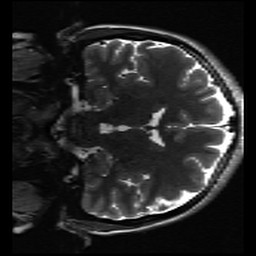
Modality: inplaneT2
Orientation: coronal